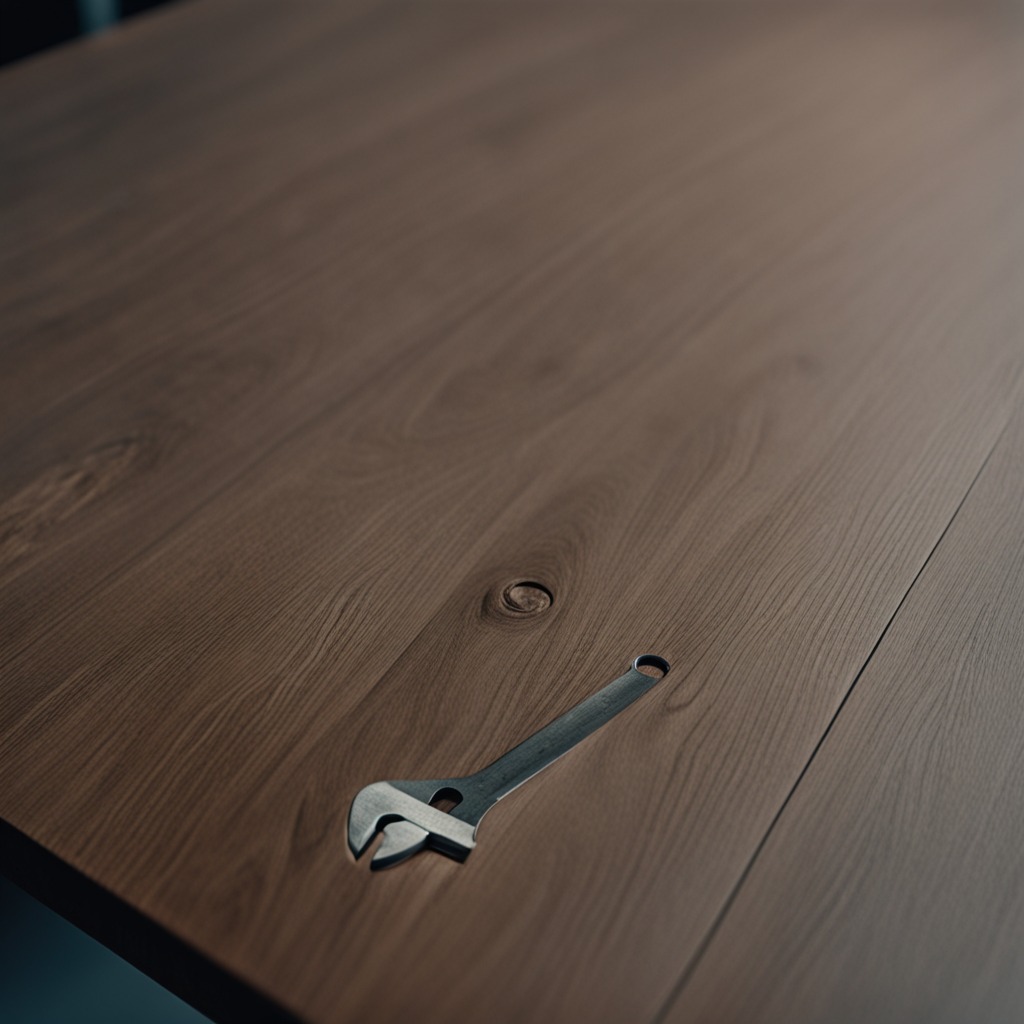
An wrench lies on the old table in the small garage.